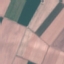
Land use / land cover: AnnualCrop